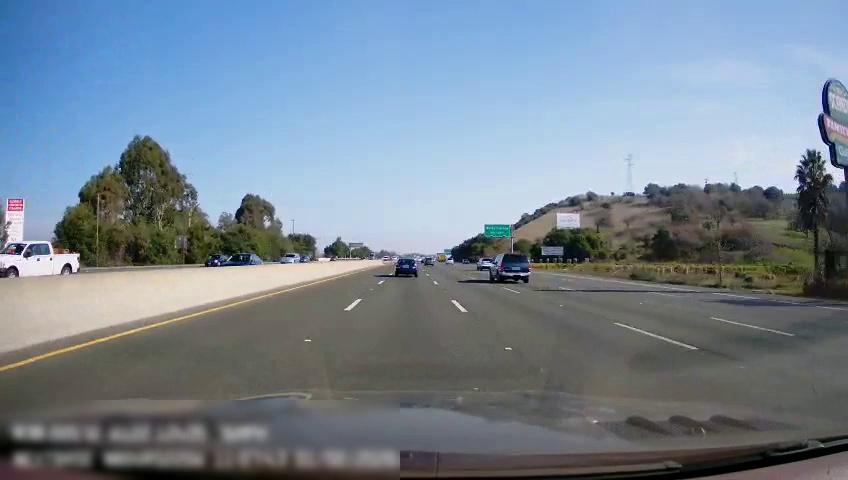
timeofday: Day
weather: Sunny
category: Drivable Space
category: Vehicles | SUV
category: Vehicles | SUV
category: Vehicles | SUV
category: Vehicles | SUV
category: Vehicles | Truck
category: Vehicles | Car
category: Vehicles | Car
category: Vehicles | Car
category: Vehicles | Car
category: Lanes | Alternate Lane
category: Lanes | Current Lane
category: Lanes | Current Lane
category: Lanes | Alternate Lane
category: Lanes | Alternate Lane
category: Lanes | Alternate Lane
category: Lanes | Alternate Lane
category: Traffic | Signs
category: Traffic | Signs
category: Traffic | Signs